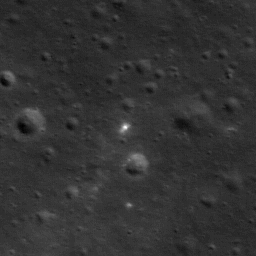
Host type: background_regolith
Lunar coordinates: latitude nan, longitude nan